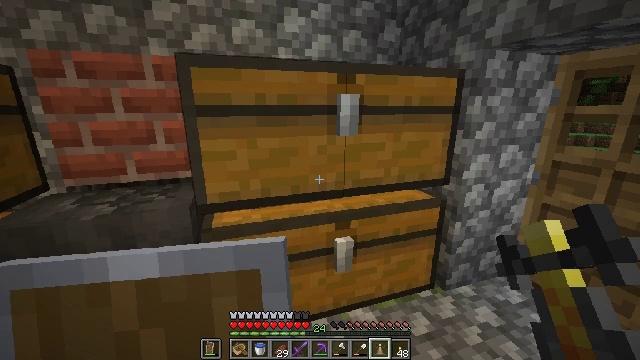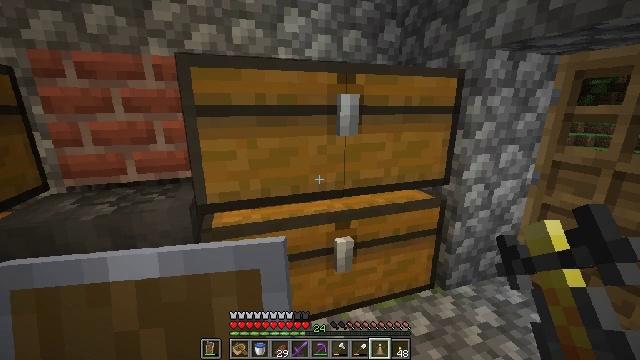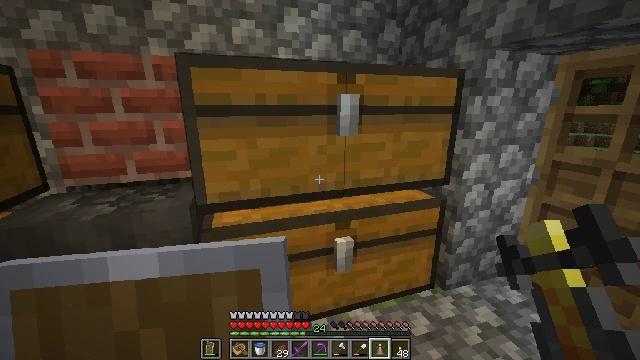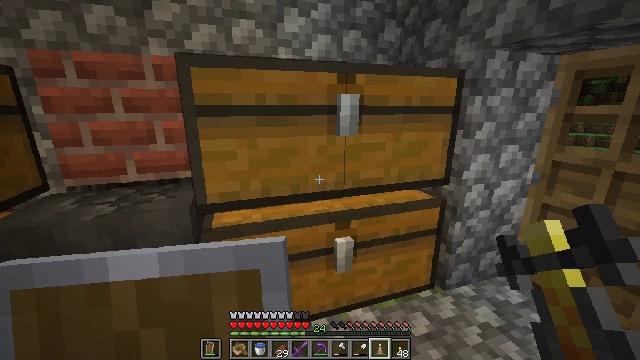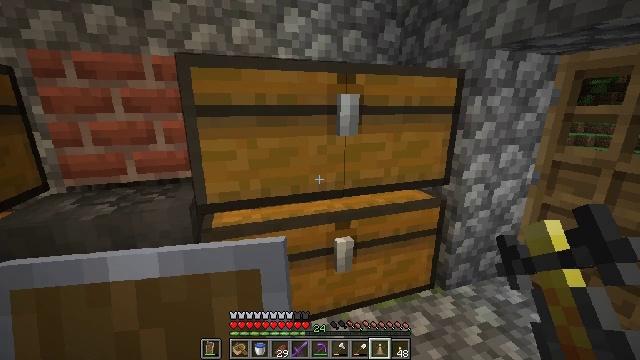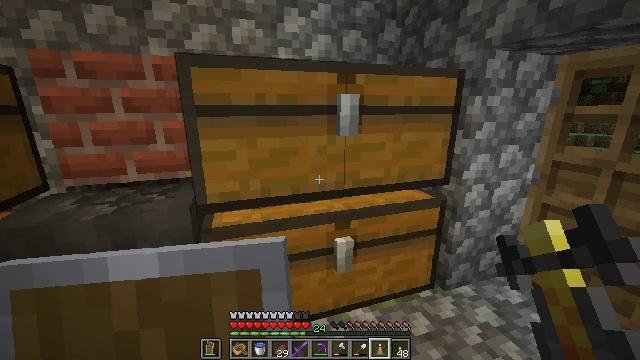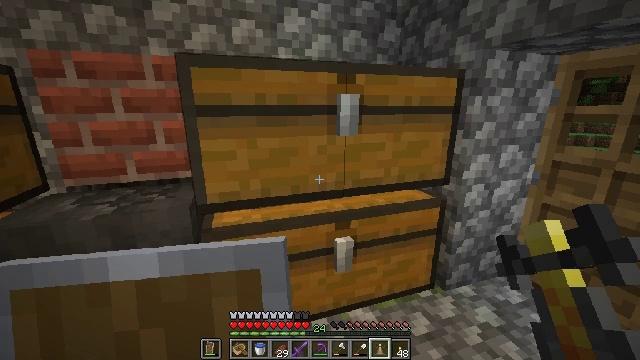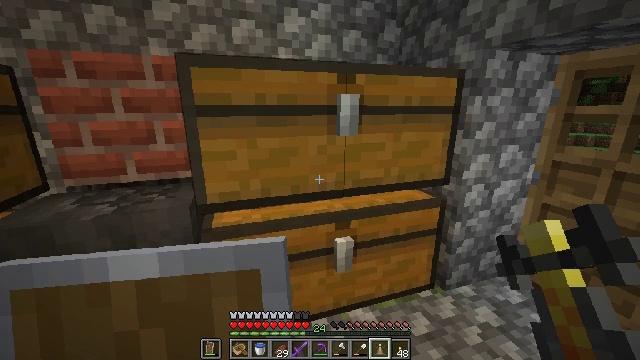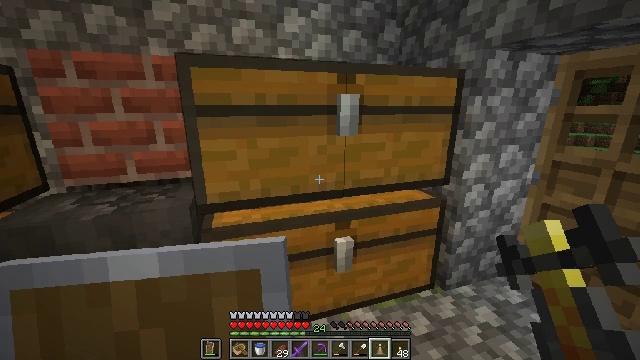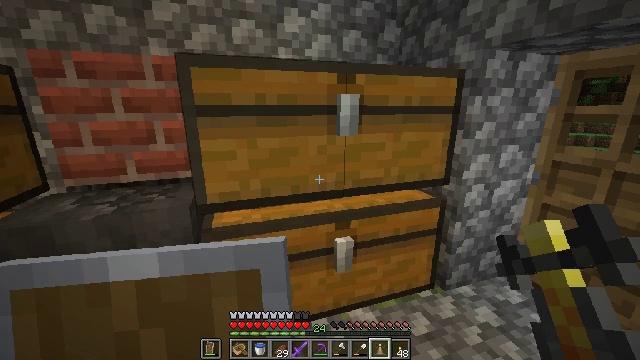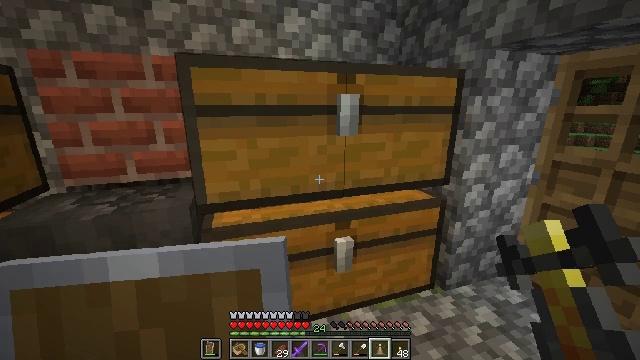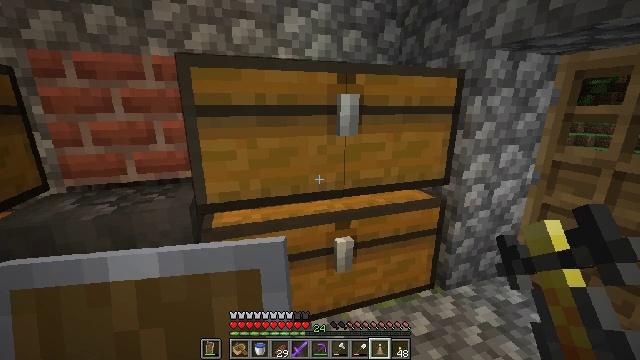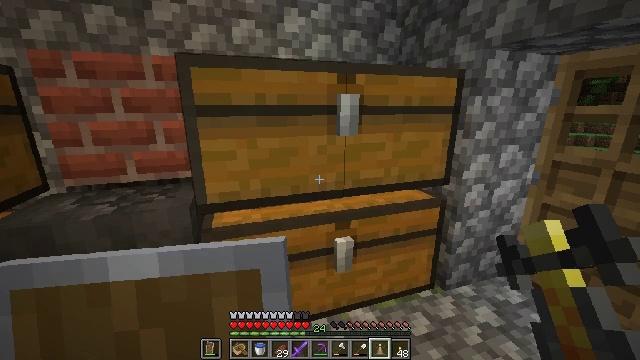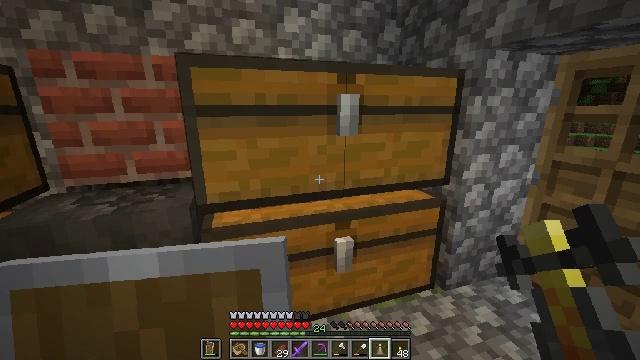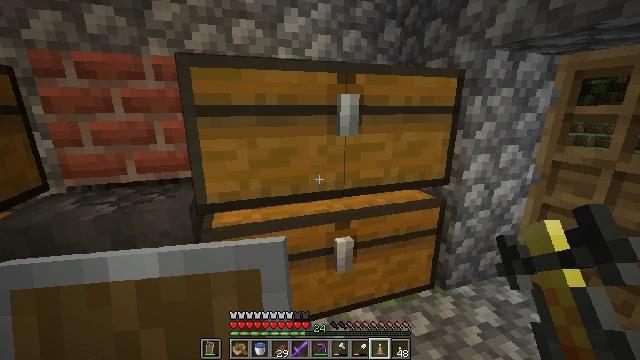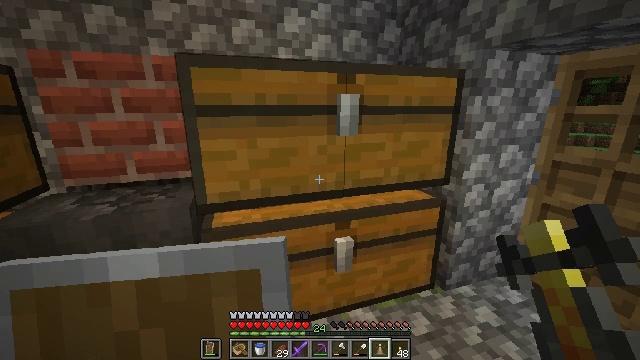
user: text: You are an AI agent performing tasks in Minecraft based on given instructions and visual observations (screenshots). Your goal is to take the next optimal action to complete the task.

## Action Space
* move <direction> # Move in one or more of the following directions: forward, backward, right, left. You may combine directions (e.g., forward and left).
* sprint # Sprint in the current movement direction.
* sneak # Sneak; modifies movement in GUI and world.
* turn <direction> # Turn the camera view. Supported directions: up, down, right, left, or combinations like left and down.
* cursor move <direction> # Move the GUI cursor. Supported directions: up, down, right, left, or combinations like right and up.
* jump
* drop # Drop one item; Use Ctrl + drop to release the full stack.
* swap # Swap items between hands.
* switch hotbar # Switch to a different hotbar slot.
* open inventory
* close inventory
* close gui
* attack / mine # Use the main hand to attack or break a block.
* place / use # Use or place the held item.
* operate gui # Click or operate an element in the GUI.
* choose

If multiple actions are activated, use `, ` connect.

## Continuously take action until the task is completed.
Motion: motion action
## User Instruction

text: Open the crafting table and craft a fletching table.
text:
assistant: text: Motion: no_op
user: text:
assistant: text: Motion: no_op
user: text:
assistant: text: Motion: no_op
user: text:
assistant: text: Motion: no_op
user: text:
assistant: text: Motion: no_op
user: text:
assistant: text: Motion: no_op
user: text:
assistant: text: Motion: no_op
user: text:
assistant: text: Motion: no_op
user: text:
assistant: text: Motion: no_op
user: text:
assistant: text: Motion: no_op
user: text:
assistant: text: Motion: no_op
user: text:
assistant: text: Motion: no_op
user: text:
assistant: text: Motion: no_op
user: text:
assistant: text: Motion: no_op
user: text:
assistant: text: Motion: no_op
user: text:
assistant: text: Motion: no_op
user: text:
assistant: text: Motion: no_op
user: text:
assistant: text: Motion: no_op
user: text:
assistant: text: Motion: no_op
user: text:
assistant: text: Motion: no_op
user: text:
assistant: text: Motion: no_op
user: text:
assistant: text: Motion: no_op
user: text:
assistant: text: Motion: no_op
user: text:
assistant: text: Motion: no_op
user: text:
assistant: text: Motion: no_op
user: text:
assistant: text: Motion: no_op
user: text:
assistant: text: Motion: no_op
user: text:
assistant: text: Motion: no_op
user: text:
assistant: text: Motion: no_op
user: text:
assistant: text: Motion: no_op